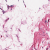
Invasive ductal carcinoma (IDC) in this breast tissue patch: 0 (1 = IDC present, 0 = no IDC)